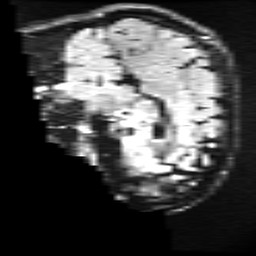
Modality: FLAIR
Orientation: sagittal
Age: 36
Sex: male
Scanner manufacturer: ge
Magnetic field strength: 3 T
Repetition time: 11 s
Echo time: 0.1497 s